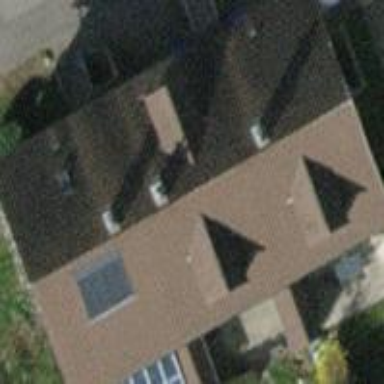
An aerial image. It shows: Gabled terrace building with roof tiles.